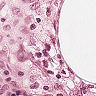
Metastatic tissue present: no